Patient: sex M, age 52
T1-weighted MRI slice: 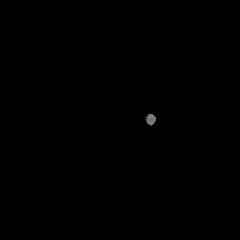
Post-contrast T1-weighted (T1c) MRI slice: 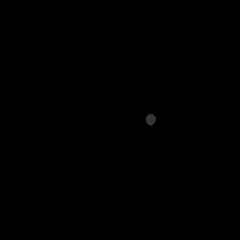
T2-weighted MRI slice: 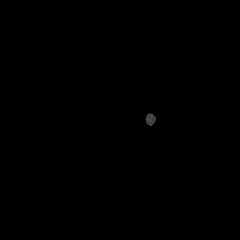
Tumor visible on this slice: no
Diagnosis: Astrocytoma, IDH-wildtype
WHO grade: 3